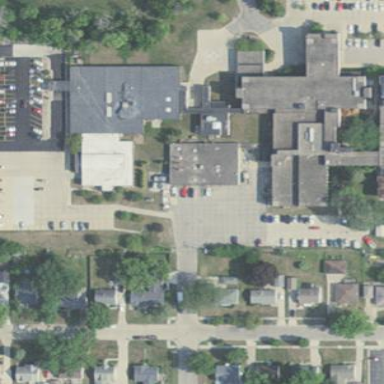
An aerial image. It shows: Healthcare facility identified as hospital.